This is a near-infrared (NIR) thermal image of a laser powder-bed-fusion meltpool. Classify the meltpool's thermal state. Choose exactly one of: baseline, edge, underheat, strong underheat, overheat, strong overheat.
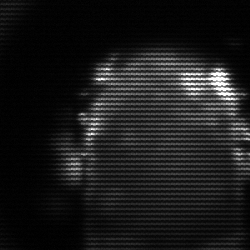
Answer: baseline